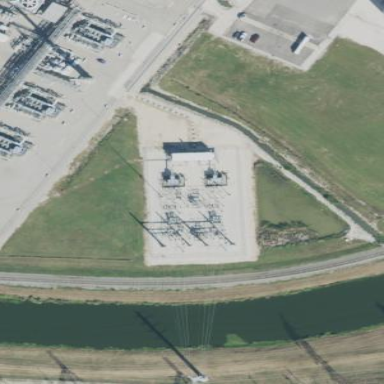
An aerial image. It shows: Industrial substation surrounded by fence.